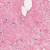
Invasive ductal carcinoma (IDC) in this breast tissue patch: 0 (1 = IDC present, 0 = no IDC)